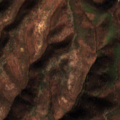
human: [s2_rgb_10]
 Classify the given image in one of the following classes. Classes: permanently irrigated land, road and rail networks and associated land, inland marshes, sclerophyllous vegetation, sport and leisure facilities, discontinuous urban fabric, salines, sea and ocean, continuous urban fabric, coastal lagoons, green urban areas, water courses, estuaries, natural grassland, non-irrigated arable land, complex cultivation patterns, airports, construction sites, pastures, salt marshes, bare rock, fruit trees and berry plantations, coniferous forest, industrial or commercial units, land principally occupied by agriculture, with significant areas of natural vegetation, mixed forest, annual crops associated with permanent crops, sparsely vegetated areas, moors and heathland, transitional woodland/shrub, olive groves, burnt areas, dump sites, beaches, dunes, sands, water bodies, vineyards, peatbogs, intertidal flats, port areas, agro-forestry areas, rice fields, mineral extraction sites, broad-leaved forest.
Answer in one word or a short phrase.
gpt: broad-leaved forest, transitional woodland/shrub